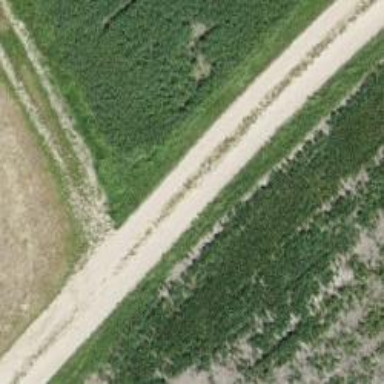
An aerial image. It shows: Gravel track with grade3 tracktype.